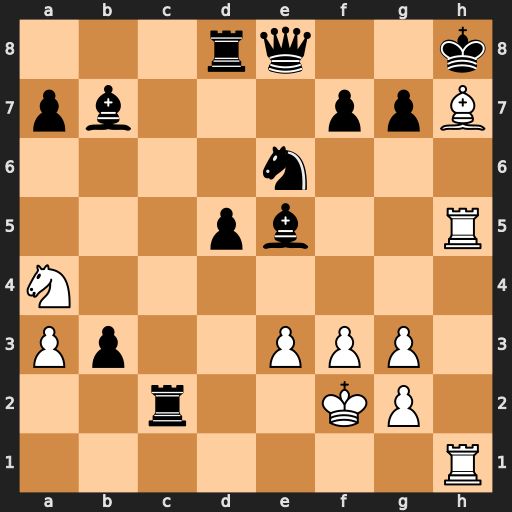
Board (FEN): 3rq2k/pb3ppB/4n3/3pb2R/N7/Pp2PPP1/2r2KP1/7R
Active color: w
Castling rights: -
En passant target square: -
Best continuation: Bxc2+ Kg8 Rh8#